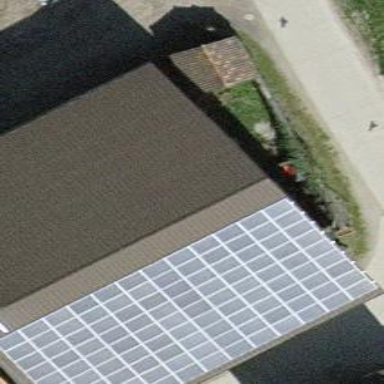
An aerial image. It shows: Solar power generator with photovoltaic panels.